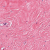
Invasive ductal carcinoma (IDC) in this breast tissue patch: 0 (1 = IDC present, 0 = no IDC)